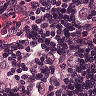
Metastatic tissue present: yes